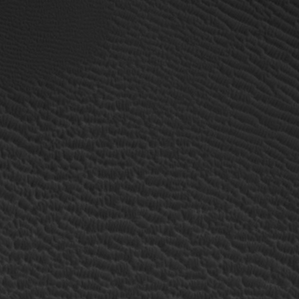
Label: non_frost